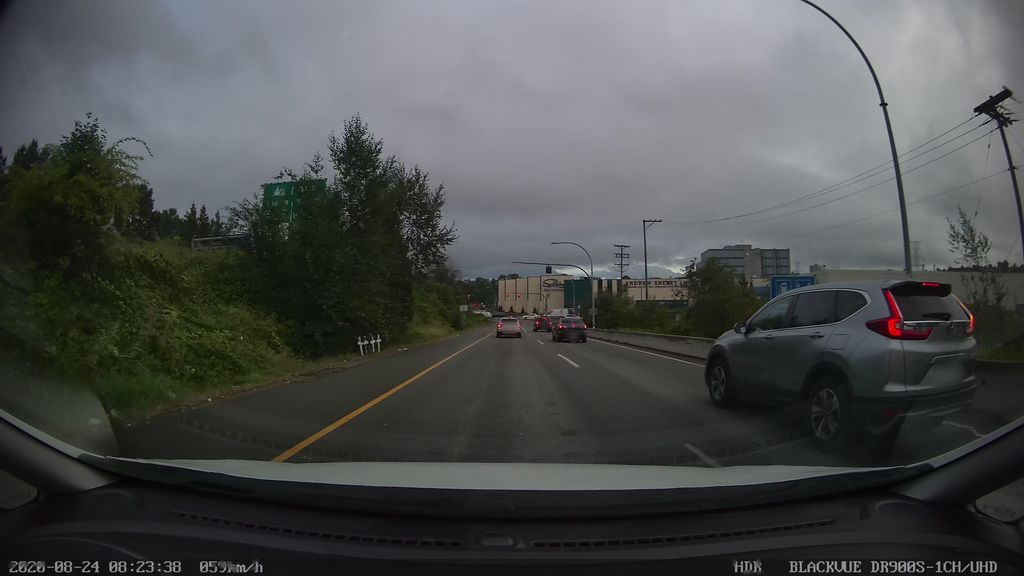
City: vancouver